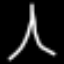
Label: The Eiffel Tower